Question: When I look at Word VBA on my work computer I have what looks like junk projects. On another PC I have only the normal and currently open documents? Is there a way I can clear this?

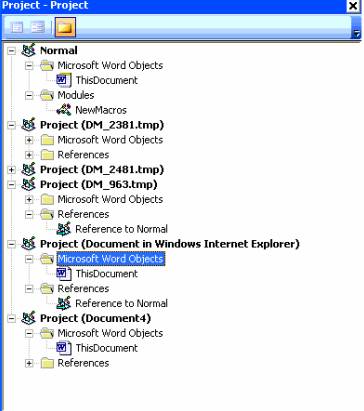
Answer: These are either hidden documents belonging to addins you have installed, or they're documents that have ended up in your Word startup folder.
Under file..options..addins, check in "Active Application Add-ins" that you don't have anything you didn't want or know about.
Under file..options..advanced..general..file locations, note down the folder for "Startup". Look in that in Explorer and make sure those TMP files aren't in there (you may have to turn on hidden files).
Chris